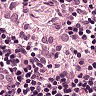
Metastatic tissue present: no